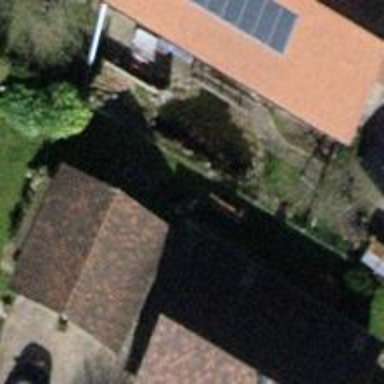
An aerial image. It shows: Group of garages.